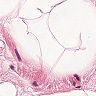
Metastatic tissue present: no